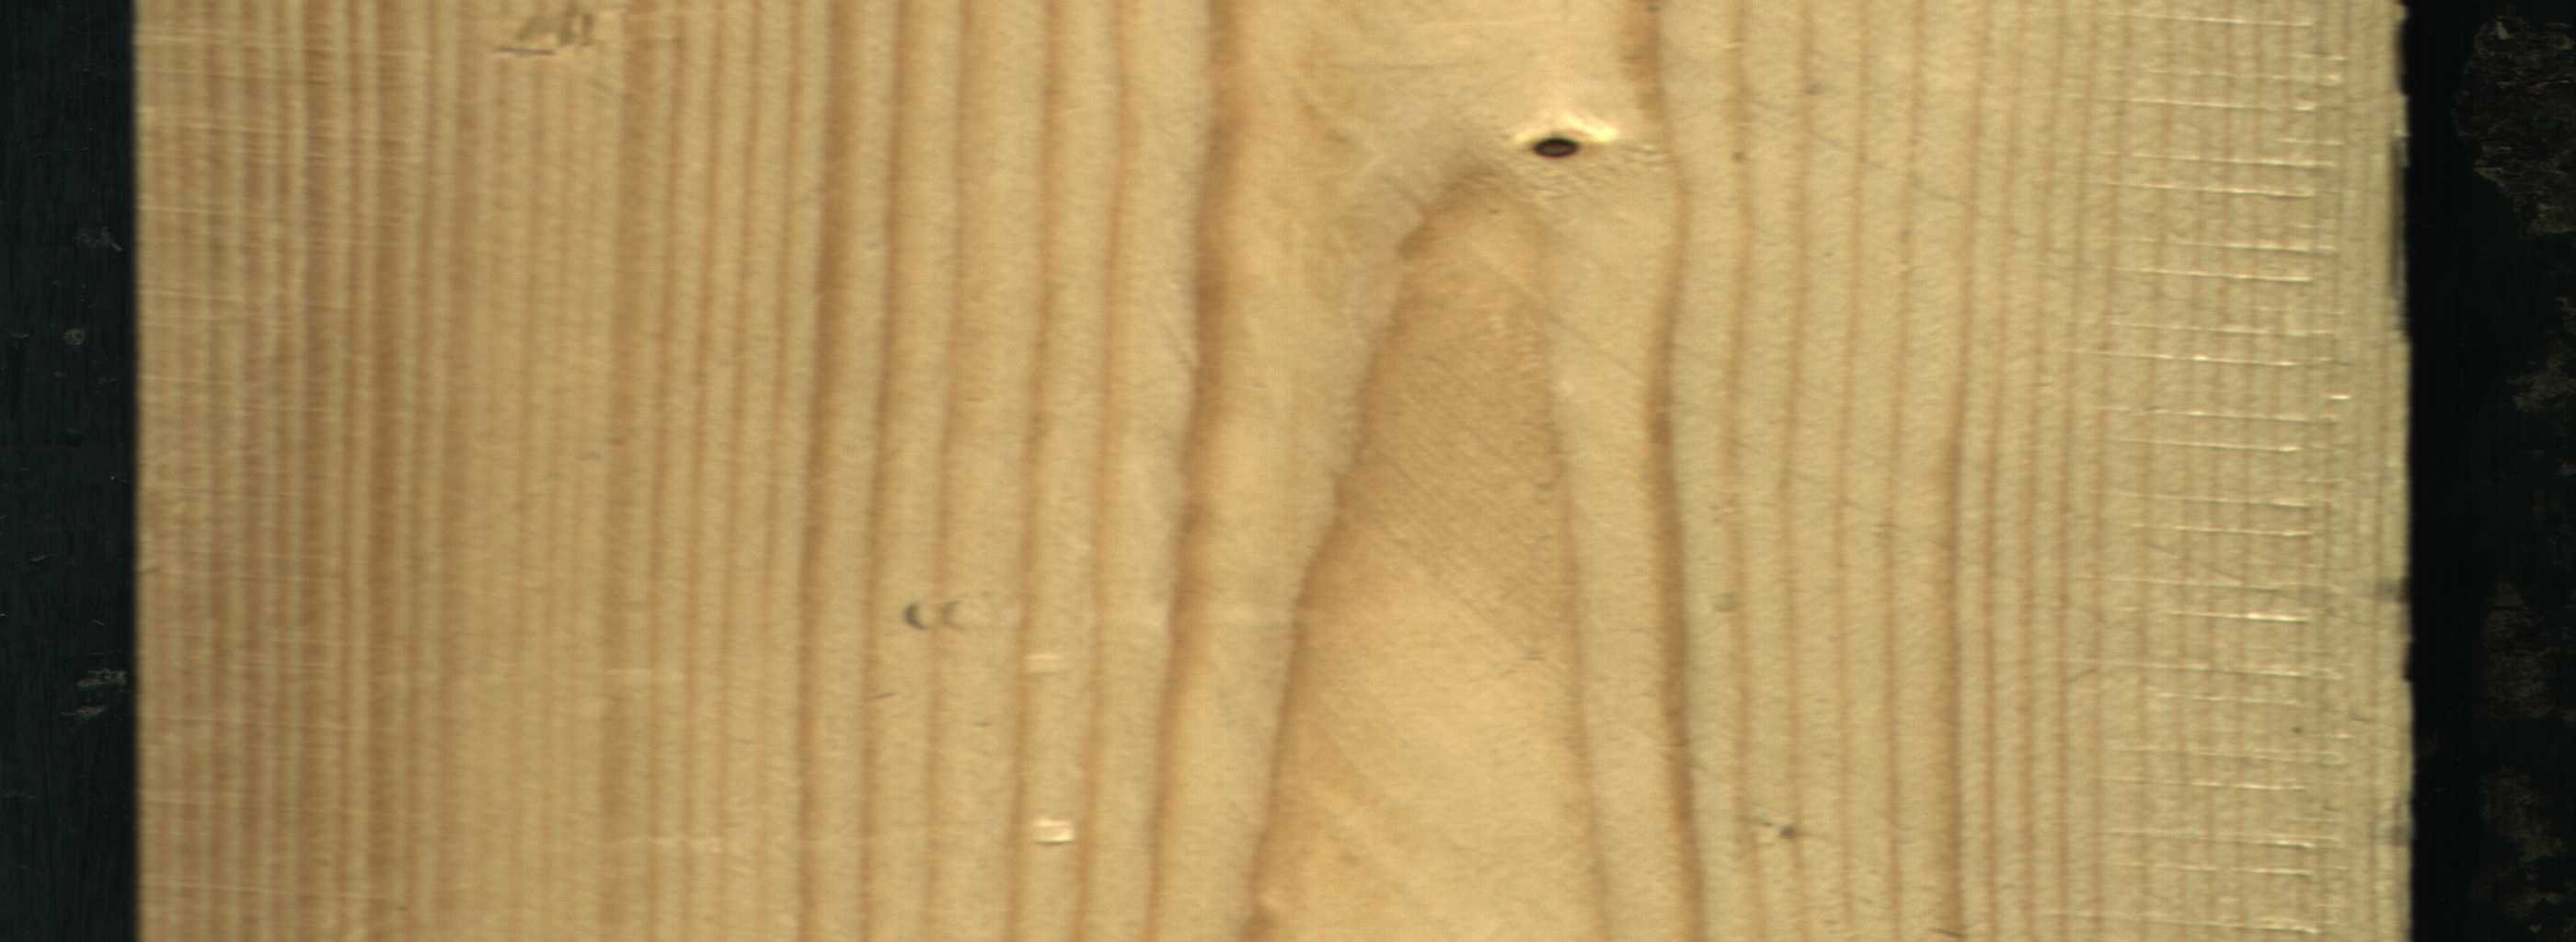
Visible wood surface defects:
Dead_Knot